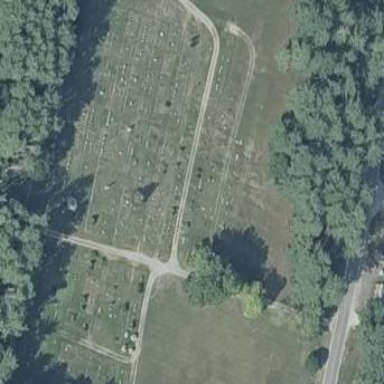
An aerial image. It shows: Cemetery.